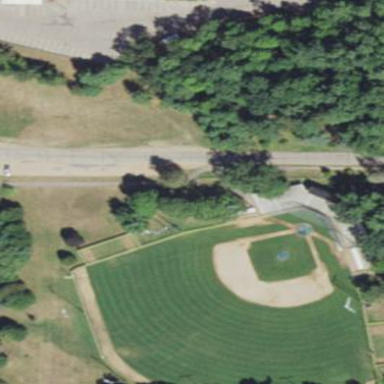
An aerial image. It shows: Baseball pitch for leisure land activities.